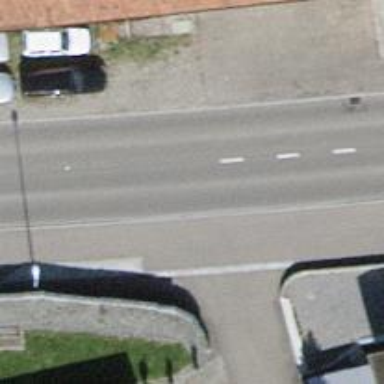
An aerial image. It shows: Primary road with asphalt surface. There is separate sidewalk.